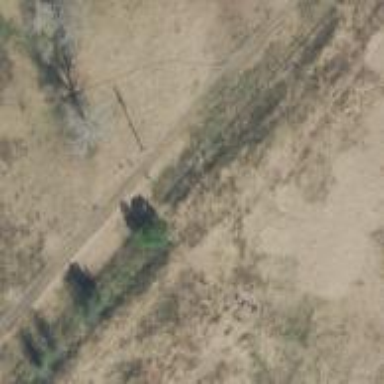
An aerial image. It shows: Power pole.